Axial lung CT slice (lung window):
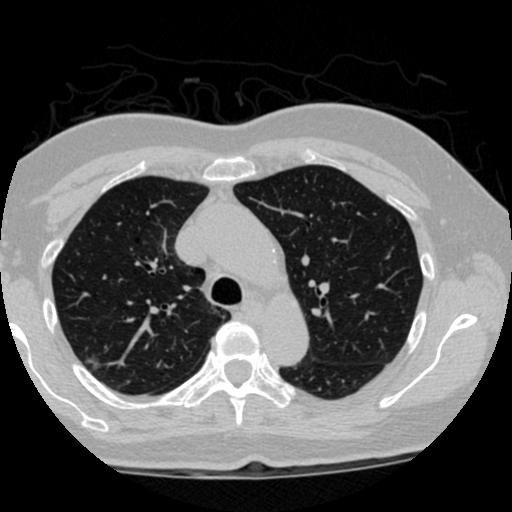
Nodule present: yes
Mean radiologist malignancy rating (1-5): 3.333